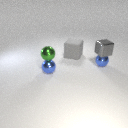
small gray metal cube above small blue metal sphere